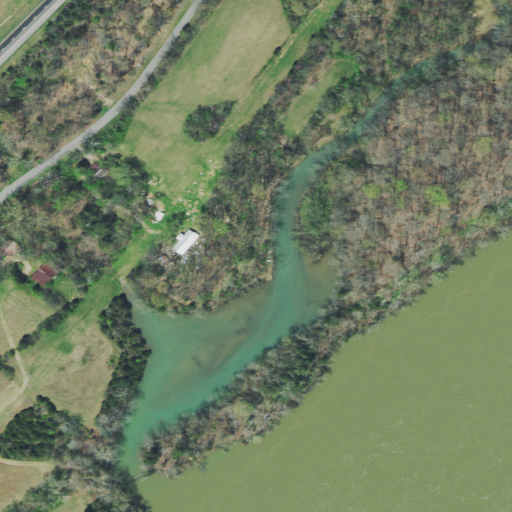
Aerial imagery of valley in Tennessee named Hotchkiss Valley containing deciduous forest, open water, pasture, open development, low intensity development, mixed forest, grassland, and herbaceous wetlands